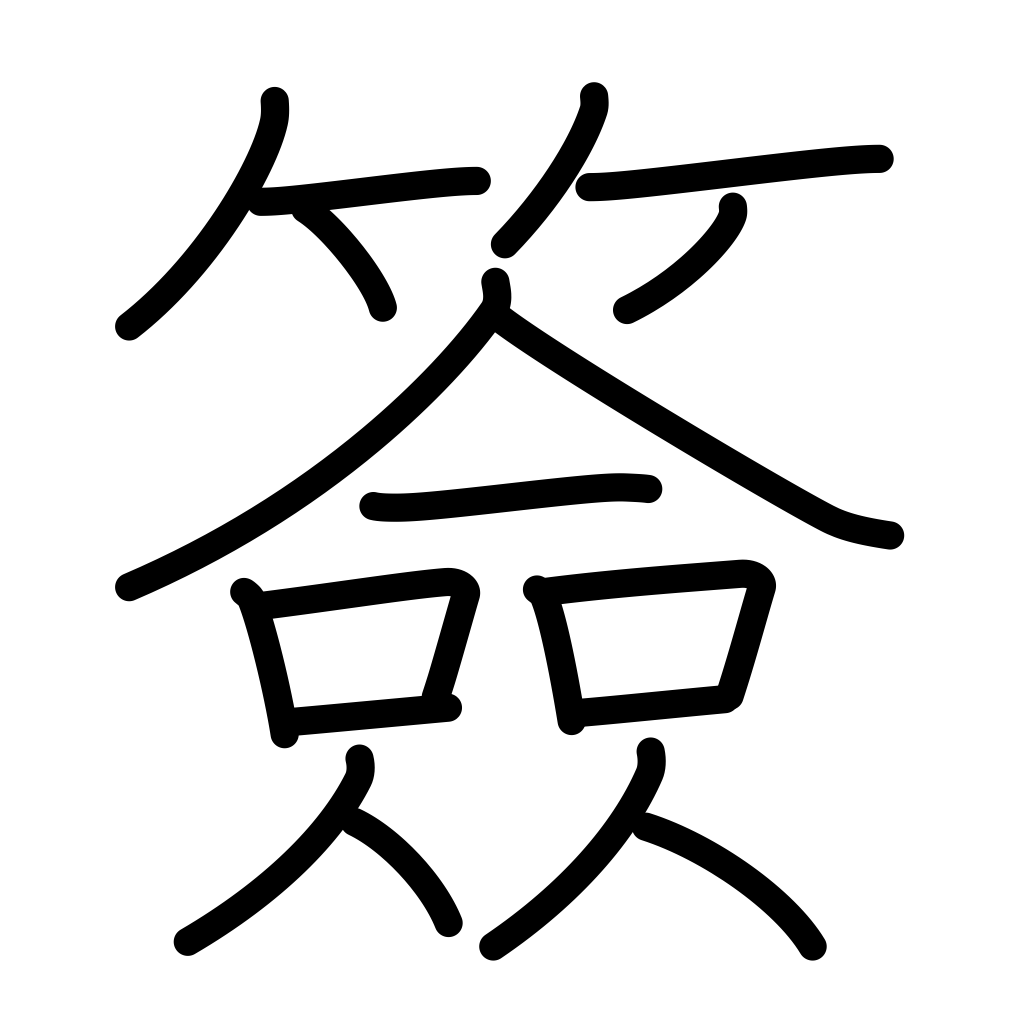
Meaning: label, signature